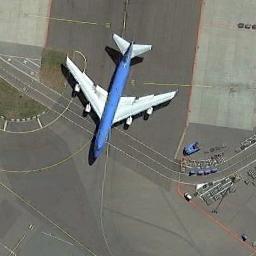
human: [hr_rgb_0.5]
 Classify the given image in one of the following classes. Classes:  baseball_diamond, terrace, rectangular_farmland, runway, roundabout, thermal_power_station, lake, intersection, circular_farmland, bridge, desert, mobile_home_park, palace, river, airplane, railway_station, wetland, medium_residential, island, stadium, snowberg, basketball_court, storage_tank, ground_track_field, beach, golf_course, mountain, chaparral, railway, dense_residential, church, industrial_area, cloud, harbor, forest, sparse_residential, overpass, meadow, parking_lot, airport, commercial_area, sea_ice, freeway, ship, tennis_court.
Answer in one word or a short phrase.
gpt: airplane